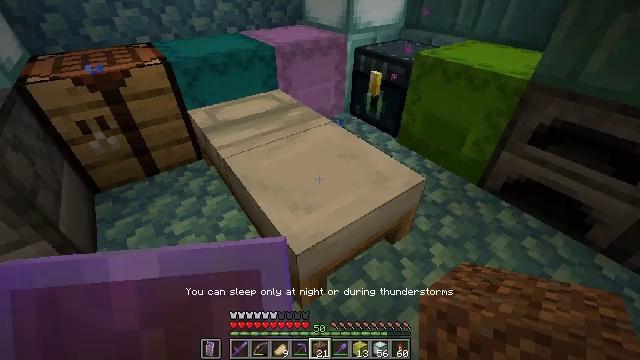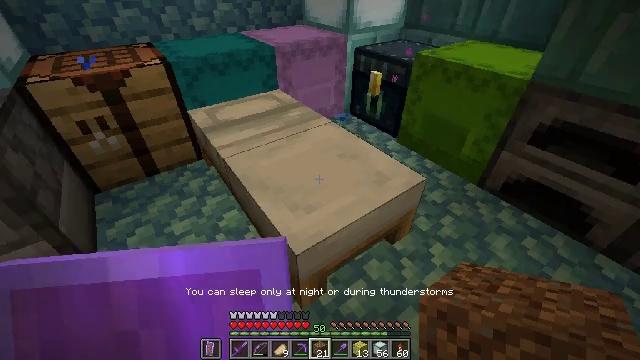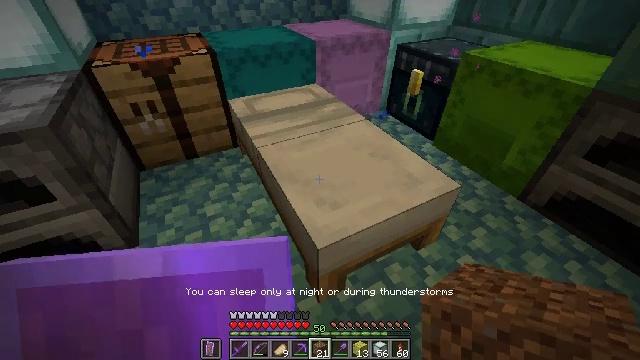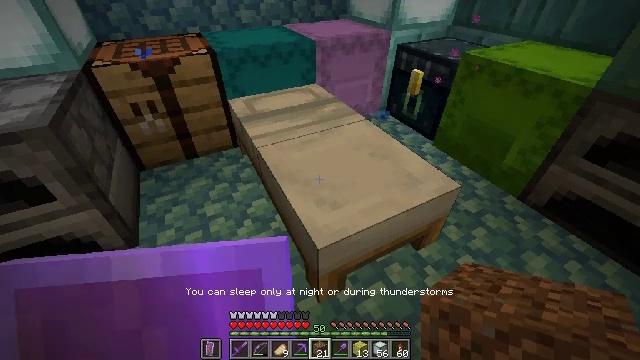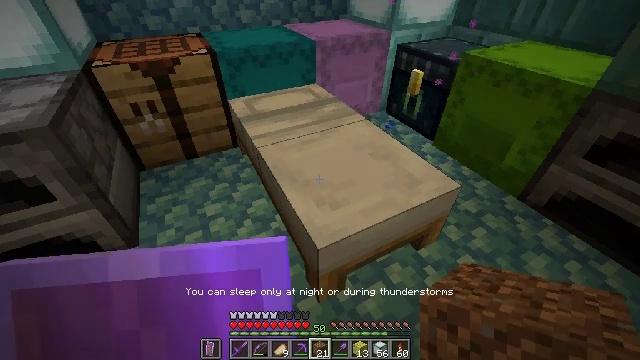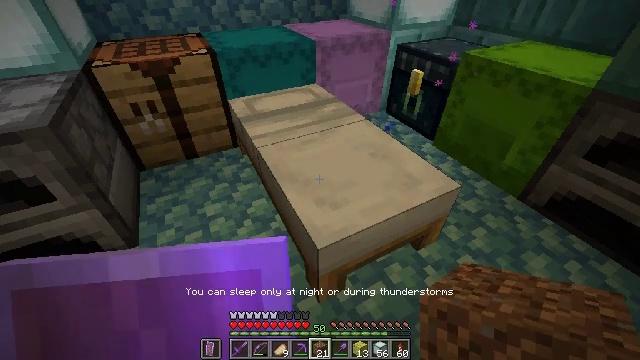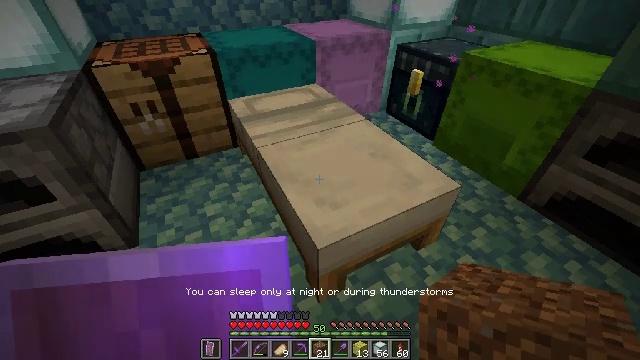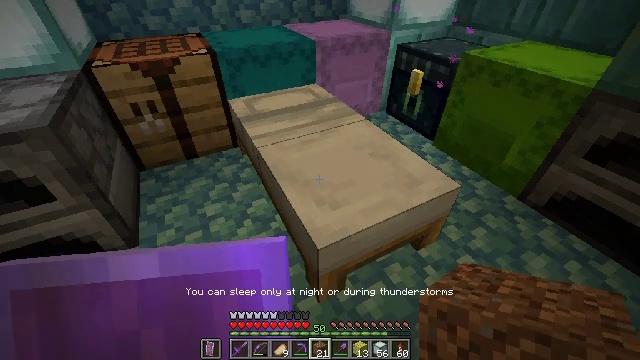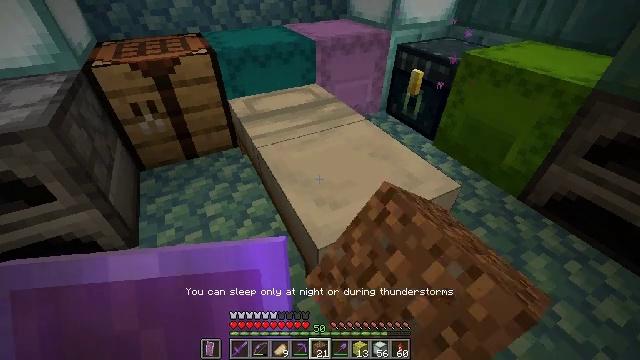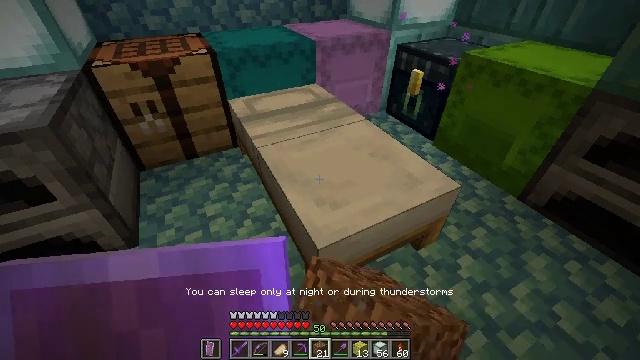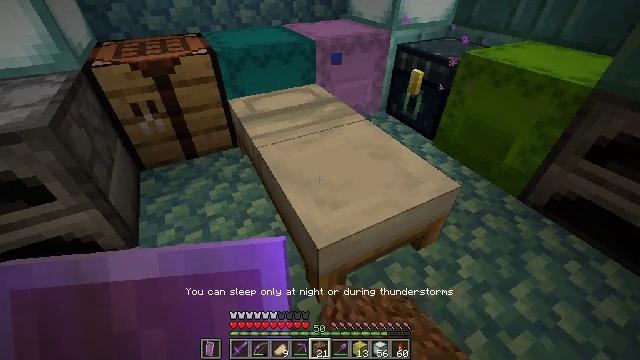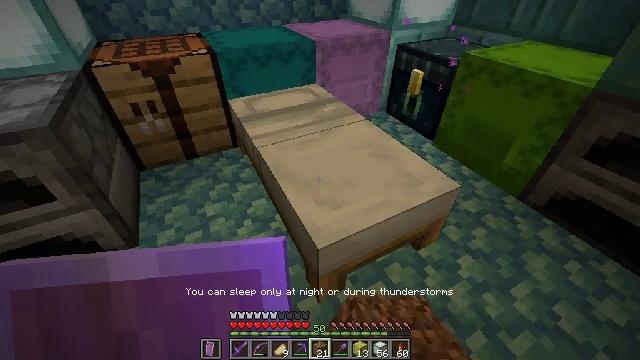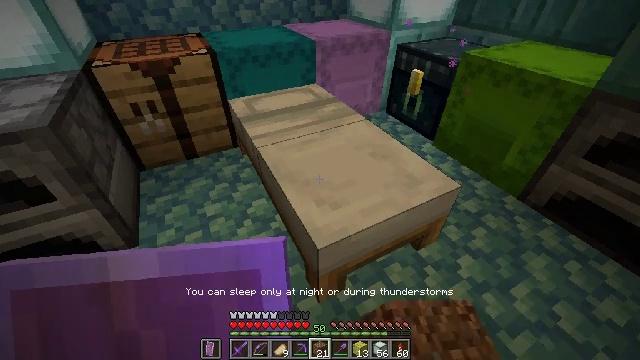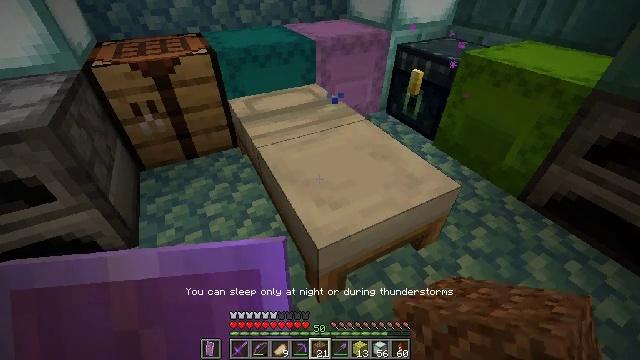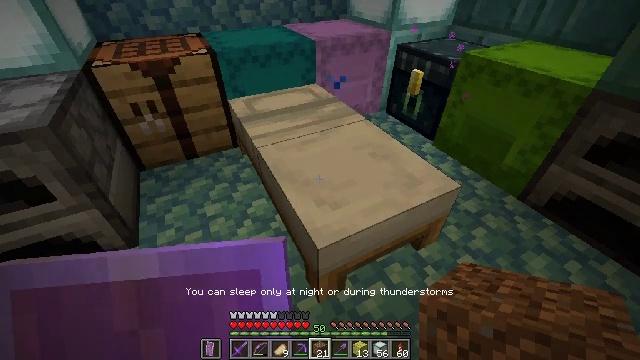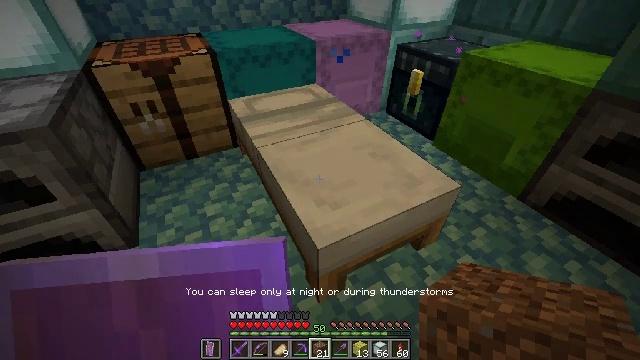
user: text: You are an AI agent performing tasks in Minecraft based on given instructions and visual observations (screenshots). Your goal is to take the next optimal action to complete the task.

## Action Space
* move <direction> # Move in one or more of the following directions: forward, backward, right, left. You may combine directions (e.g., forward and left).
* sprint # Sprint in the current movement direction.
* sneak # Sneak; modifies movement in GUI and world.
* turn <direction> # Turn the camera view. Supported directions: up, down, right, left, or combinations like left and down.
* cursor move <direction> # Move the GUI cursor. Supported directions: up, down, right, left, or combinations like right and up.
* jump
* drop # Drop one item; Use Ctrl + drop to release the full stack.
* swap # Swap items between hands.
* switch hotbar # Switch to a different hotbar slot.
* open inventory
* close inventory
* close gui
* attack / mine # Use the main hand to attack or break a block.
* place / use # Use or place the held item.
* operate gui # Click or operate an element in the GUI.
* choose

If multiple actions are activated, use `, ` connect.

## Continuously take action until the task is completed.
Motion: motion action
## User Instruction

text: craft item sponge
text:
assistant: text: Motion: no_op
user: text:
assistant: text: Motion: turn left, use / place
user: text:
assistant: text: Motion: no_op
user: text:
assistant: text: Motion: no_op
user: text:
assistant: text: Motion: no_op
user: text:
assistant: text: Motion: no_op
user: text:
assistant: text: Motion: no_op
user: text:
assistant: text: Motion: no_op
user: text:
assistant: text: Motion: no_op
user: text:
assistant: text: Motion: no_op
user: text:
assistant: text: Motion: no_op
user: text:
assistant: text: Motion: no_op
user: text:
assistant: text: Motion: no_op
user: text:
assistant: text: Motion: no_op
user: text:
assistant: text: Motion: no_op
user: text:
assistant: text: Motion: no_op
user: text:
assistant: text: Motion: no_op
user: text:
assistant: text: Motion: no_op
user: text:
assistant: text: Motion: no_op
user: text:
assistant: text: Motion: no_op
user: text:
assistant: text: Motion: no_op
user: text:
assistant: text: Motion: no_op
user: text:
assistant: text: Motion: no_op
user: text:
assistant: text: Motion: no_op
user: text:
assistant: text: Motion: no_op
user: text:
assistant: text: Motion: no_op
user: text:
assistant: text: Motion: no_op
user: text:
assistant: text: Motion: no_op
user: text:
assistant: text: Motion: no_op
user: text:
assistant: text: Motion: no_op